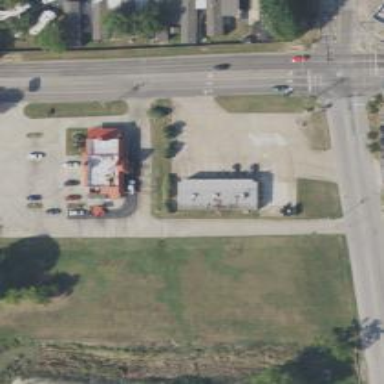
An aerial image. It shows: Convenience shop.